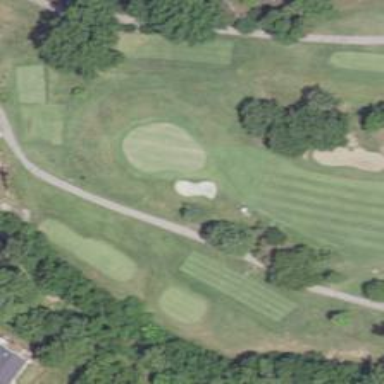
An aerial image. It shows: View of golf hole.